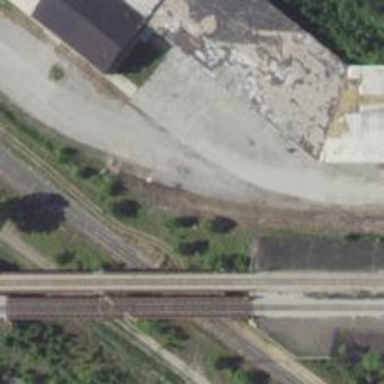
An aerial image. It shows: Disused railway.